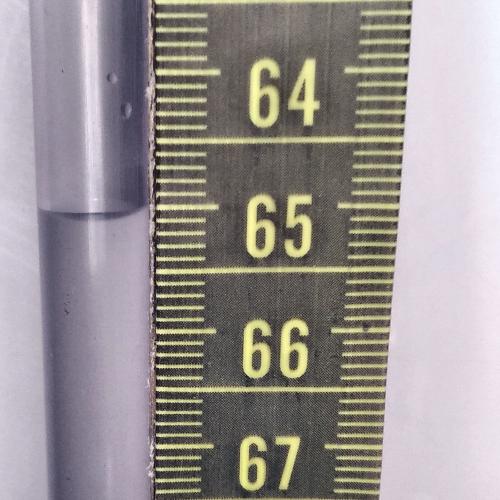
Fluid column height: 65.0 cm